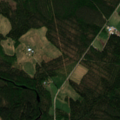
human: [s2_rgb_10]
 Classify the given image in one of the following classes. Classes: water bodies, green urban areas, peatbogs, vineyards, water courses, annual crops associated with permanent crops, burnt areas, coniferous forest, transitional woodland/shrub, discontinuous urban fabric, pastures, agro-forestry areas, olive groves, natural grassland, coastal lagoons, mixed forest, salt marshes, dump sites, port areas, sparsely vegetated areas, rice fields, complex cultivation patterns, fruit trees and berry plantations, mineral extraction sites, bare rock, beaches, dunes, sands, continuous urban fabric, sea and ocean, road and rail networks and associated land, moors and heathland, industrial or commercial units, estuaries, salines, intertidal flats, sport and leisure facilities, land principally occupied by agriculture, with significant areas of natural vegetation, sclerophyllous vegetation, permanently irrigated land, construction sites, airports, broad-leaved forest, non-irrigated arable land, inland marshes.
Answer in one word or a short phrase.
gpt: land principally occupied by agriculture, with significant areas of natural vegetation, coniferous forest